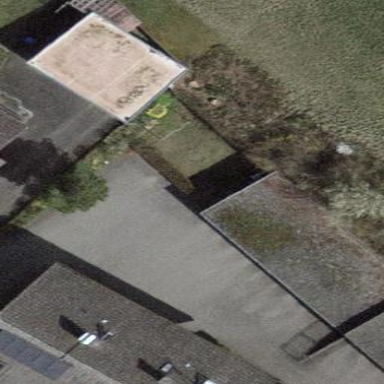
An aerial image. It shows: Group of garages.